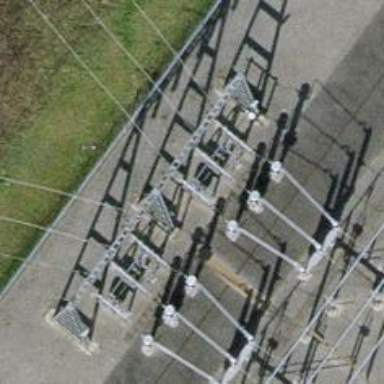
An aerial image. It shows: Insulator used in power systems.